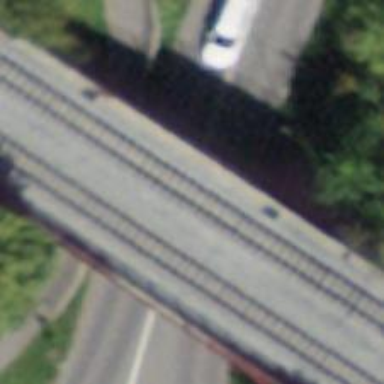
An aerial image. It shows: Narrow-gauge railway bridge with electrified contact lines over single track.